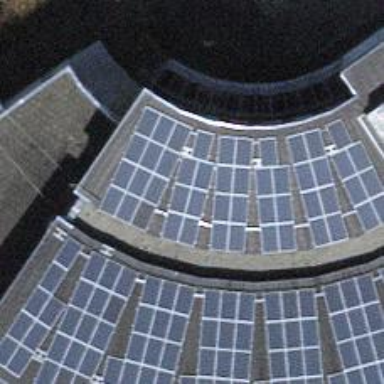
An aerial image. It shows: Solar photovoltaic panel generator.